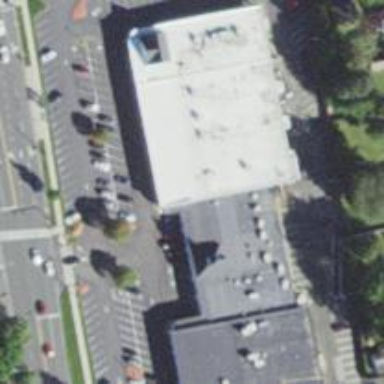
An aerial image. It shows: Mall building.